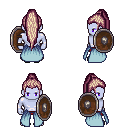
a pixel art fantasy rpg character, male body template, dark elf, purple skin, overskirt, red pants, white blonde extra-long topknot hairstyle, gray slippers, shield, four views (front, back, left, right), 2x2 character sprite sheet, small pixel art, hard edges, no anti-aliasing